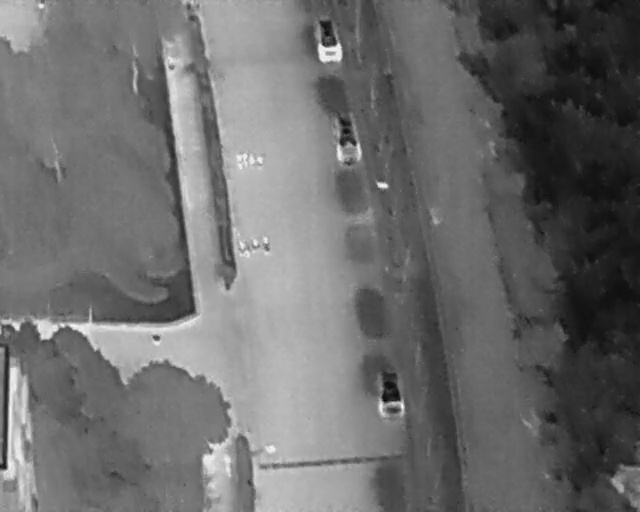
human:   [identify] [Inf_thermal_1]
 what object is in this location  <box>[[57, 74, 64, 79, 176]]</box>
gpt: <ref>1 medium car at the bottom</ref>